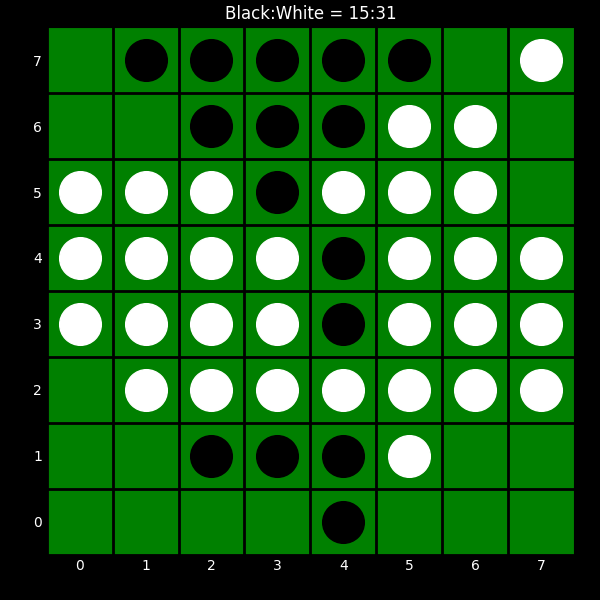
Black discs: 15
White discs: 31